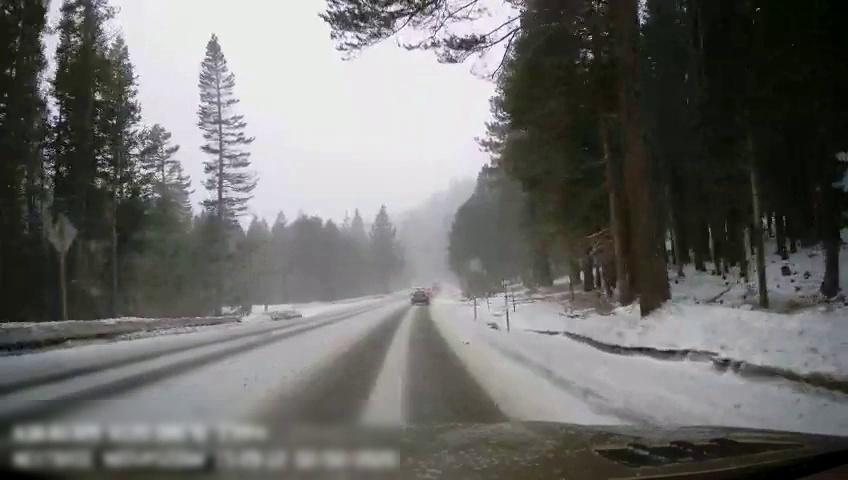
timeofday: Day
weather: Snowy
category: Drivable Space
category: Vehicles | SUV